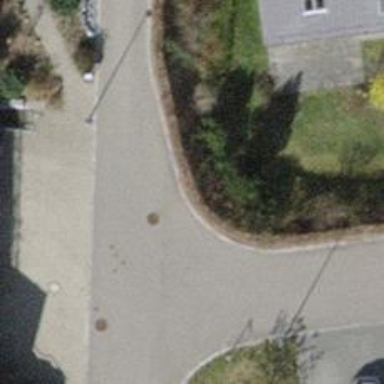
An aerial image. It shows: Hedge acting as barrier.